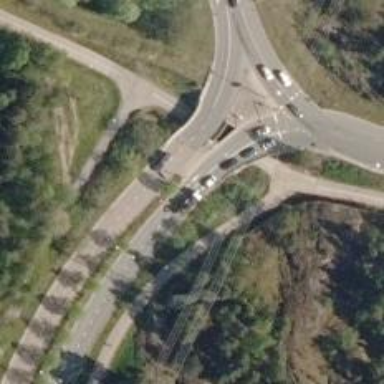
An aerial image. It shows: Overhead guidepost.